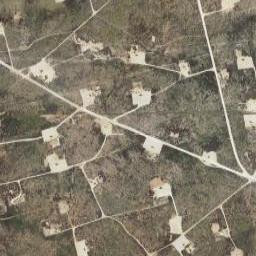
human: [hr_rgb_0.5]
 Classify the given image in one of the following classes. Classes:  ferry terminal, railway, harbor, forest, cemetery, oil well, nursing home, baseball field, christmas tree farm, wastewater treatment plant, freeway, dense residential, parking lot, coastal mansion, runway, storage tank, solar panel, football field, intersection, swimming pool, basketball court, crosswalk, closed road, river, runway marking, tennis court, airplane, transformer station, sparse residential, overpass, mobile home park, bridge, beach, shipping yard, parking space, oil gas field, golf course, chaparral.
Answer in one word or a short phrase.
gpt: oil gas field